Question: I need to compress the data of a 102x64 pixel black and white LCD screen using an 8-bit microprocessor. The data is coming in as a as shown below:
'''
unsigned char data[8][102] =
{
{0x00, 0x00, 0x00, 0x00, 0x00, 0x00, 0x00, 0x00, 0x00, 0x00, 0x00, 0x00, 0x00, 0x00, 0x00, 0x00,
0x00, 0x00, 0x00, 0x00, 0x00, 0x00, 0x00, 0x00, 0x00, 0x00, 0x00, 0x00, 0x00, 0x00, 0x00, 0x00,
0x00, 0x00, 0x00, 0x00, 0x00, 0x00, 0x00, 0x00, 0x00, 0x00, 0x00, 0x00, 0x00, 0x00, 0x00, 0x00,
0x00, 0x00, 0x00, 0x00, 0x00, 0x00, 0x00, 0x00, 0x00, 0x00, 0x00, 0x00, 0x00, 0x00, 0x00, 0x00,
0x00, 0x38, 0x28, 0xfe, 0x82, 0xba, 0xba, 0x82, 0xba, 0xba, 0x82, 0xba, 0xba, 0x82, 0xfe, 0x00,
0x00, 0x38, 0x44, 0x44, 0x38, 0x00, 0x40, 0x4c, 0x50, 0x60, 0x00, 0x28, 0x00, 0x40, 0x7c, 0x00,
0x4c, 0x54, 0x54, 0x24, 0x00, 0x00 },
{0x00, 0x20, 0x20, 0x20, 0x3f, 0x3f, 0x20, 0x20, 0x20, 0x00, 0x6f, 0x6f, 0x00, 0x0f, 0x0f, 0x08,
0x08, 0x0f, 0x0f, 0x08, 0x08, 0x0f, 0x07, 0x00, 0x07, 0x0f, 0x0a, 0x0a, 0x0e, 0x06, 0x00, 0x00,
0x00, 0x00, 0x00, 0x00, 0x00, 0x00, 0x00, 0x00, 0x00, 0x00, 0x00, 0x00, 0x00, 0x00, 0x00, 0x00,
0x00, 0x00, 0x00, 0x00, 0x00, 0x00, 0x00, 0x00, 0x00, 0x00, 0x00, 0x00, 0x00, 0x00, 0x00, 0x00,
0x00, 0x00, 0x00, 0x00, 0x00, 0x00, 0x00, 0x00, 0x00, 0x00, 0x00, 0x00, 0x00, 0x00, 0x00, 0x00,
0x00, 0x00, 0x00, 0x00, 0x00, 0x00, 0x00, 0x00, 0x00, 0x00, 0x00, 0x00, 0x00, 0x00, 0x00, 0x00,
0x00, 0x00, 0x00, 0x00, 0x00, 0x00 },
{0x00, 0x00, 0x00, 0x00, 0xc0, 0xcf, 0x0e, 0x0d, 0x0d, 0x0d, 0xce, 0xcf, 0x0d, 0xcd, 0xcd, 0x0d,
0x0c, 0xcf, 0xc0, 0x00, 0x00, 0xc0, 0xc2, 0x02, 0x83, 0xc0, 0x40, 0x40, 0x41, 0x42, 0x02, 0x02,
0x01, 0x00, 0x00, 0x00, 0x00, 0x00, 0x00, 0x00, 0x00, 0x01, 0x03, 0x00, 0x00, 0x01, 0x02, 0x02,
0x02, 0x01, 0x00, 0x00, 0x00, 0x00, 0x00, 0x00, 0x00, 0x00, 0x00, 0x00, 0x00, 0x00, 0x00, 0x00,
0x00, 0x00, 0x00, 0x00, 0x00, 0x00, 0x00, 0x00, 0x00, 0x00, 0x00, 0x00, 0x00, 0x00, 0x00, 0x00,
0x00, 0x00, 0x00, 0x00, 0x00, 0x00, 0x00, 0x00, 0x00, 0x00, 0x00, 0x00, 0x00, 0x00, 0x00, 0x00,
0x00, 0x00, 0x00, 0x00, 0x00, 0x00 },
{0x00, 0x00, 0x00, 0x00, 0x00, 0xff, 0x07, 0xfb, 0xfb, 0xfb, 0x07, 0xff, 0xff, 0xfb, 0xc7, 0x3f,
0xff, 0xff, 0x00, 0x84, 0x00, 0x00, 0x04, 0x04, 0xfc, 0x04, 0x04, 0x00, 0x04, 0x0c, 0x14, 0x24,
0xc4, 0x00, 0x00, 0x84, 0x00, 0x00, 0x30, 0x50, 0x90, 0x10, 0xfc, 0x10, 0x00, 0xf8, 0x04, 0x04,
0x04, 0xf8, 0x00, 0x00, 0x00, 0x00, 0x00, 0x00, 0x00, 0x00, 0x00, 0x00, 0x00, 0x00, 0x00, 0x00,
0x00, 0x00, 0x00, 0x00, 0x00, 0x00, 0x00, 0x00, 0x00, 0x00, 0x00, 0x00, 0x00, 0x00, 0x00, 0x00,
0x00, 0x00, 0x00, 0x00, 0x00, 0x00, 0x00, 0x00, 0x00, 0x00, 0x00, 0x00, 0x00, 0x00, 0x00, 0x00,
0x00, 0x00, 0x00, 0x00, 0x00, 0x00 },
{0x00, 0x3f, 0x3f, 0x20, 0x20, 0x30, 0x1f, 0x0f, 0x00, 0x01, 0x0b, 0x0a, 0x0a, 0x0f, 0x07, 0x00,
0x08, 0x3f, 0x3f, 0x08, 0x08, 0x00, 0x07, 0x0f, 0x0a, 0x0a, 0x0e, 0x06, 0x00, 0x00, 0x00, 0x00,
0x00, 0x00, 0x00, 0x00, 0x00, 0x00, 0x00, 0x00, 0x00, 0x00, 0x00, 0x00, 0x00, 0x00, 0x00, 0x00,
0x00, 0x00, 0x00, 0x00, 0x00, 0x00, 0x00, 0x00, 0x00, 0x00, 0x00, 0x00, 0x00, 0x00, 0x00, 0x00,
0x00, 0x00, 0x00, 0x00, 0x00, 0x00, 0x00, 0x00, 0x00, 0x00, 0x00, 0x00, 0x00, 0x00, 0x00, 0x00,
0x00, 0x00, 0x00, 0x00, 0x00, 0x00, 0x00, 0x00, 0x00, 0x00, 0x00, 0x00, 0x00, 0x00, 0x00, 0x00,
0x00, 0x00, 0x00, 0x00, 0x00, 0x00 },
{0x00, 0xc0, 0xc0, 0x40, 0x40, 0xc0, 0x81, 0x02, 0x02, 0x82, 0xc1, 0x40, 0x42, 0xc2, 0xc3, 0x00,
0x00, 0xc0, 0xc0, 0x40, 0x40, 0x00, 0x81, 0xc2, 0x42, 0x42, 0x41, 0x40, 0x02, 0x02, 0x03, 0x00,
0x00, 0x00, 0x00, 0x00, 0x00, 0x00, 0x01, 0x02, 0x02, 0x02, 0x01, 0x00, 0x01, 0x02, 0x02, 0x02,
0x01, 0x00, 0x01, 0x02, 0x02, 0x02, 0x01, 0x00, 0x01, 0x02, 0x02, 0x02, 0x01, 0x00, 0x00, 0x00,
0x00, 0x00, 0x00, 0x00, 0x00, 0x00, 0x00, 0x00, 0x00, 0x00, 0x00, 0x00, 0x00, 0x00, 0x00, 0x00,
0x00, 0x00, 0x00, 0x00, 0x00, 0x00, 0x00, 0x00, 0x00, 0x00, 0x00, 0x00, 0x00, 0x00, 0x00, 0x00,
0x00, 0x00, 0x00, 0x00, 0x00, 0x00 },
{0x00, 0x00, 0x00, 0x00, 0x00, 0x00, 0xf8, 0x04, 0x04, 0x04, 0xf8, 0x00, 0x04, 0x04, 0xfc, 0x04,
0x04, 0x00, 0x00, 0x04, 0x00, 0x00, 0xf8, 0x04, 0x04, 0x04, 0xf8, 0x00, 0x04, 0x04, 0xfc, 0x04,
0x04, 0x00, 0x00, 0x04, 0x00, 0x00, 0x04, 0x0c, 0x14, 0x24, 0xc4, 0x00, 0xf8, 0x04, 0x04, 0x04,
0xf8, 0x00, 0xf8, 0x04, 0x04, 0x04, 0xf8, 0x00, 0xf8, 0x04, 0x04, 0x04, 0xf8, 0x00, 0x00, 0x00,
0x00, 0x00, 0x00, 0x00, 0x00, 0x00, 0x00, 0x00, 0x00, 0x00, 0x00, 0x00, 0x00, 0x00, 0x00, 0x00,
0x00, 0x00, 0x00, 0x00, 0x00, 0x00, 0x00, 0x00, 0x00, 0x00, 0x00, 0x00, 0x00, 0x00, 0x00, 0x00,
0x00, 0x00, 0x00, 0x00, 0x00, 0x00 },
{0x00, 0x00, 0x00, 0x00, 0x00, 0x00, 0x00, 0x00, 0x00, 0x00, 0x00, 0x00, 0x00, 0x00, 0x00, 0x00,
0x00, 0x00, 0x00, 0x00, 0x00, 0x00, 0x00, 0x00, 0x00, 0x00, 0x00, 0x00, 0x00, 0x00, 0x00, 0x00,
0x00, 0x00, 0x00, 0x00, 0x00, 0x00, 0x00, 0x00, 0x00, 0x00, 0x00, 0x00, 0x00, 0x00, 0x00, 0x00,
0x00, 0x00, 0x00, 0x00, 0x00, 0x00, 0x00, 0x00, 0x00, 0x00, 0x00, 0x00, 0x00, 0x00, 0x00, 0x00,
0x00, 0x00, 0x00, 0x00, 0x00, 0x00, 0x00, 0x00, 0x00, 0x00, 0x00, 0x00, 0x00, 0x00, 0x00, 0x00,
0x00, 0x00, 0x00, 0x00, 0x00, 0x00, 0x00, 0x00, 0x00, 0x00, 0x00, 0x00, 0x00, 0x00, 0x00, 0x00,
0x00, 0x00, 0x00, 0x00, 0x00, 0x00 }
};
'''
However I'm to fit it completely into the microprocessor's RAM. I can only access it in 51 or less byte chunks.
For those who are curious - the data will produce the following image:

I like to transfer the data using a slow serial interface. It takes way too much time to send the data as is. My goal is to double the speed by shrinking the data by a factor of 2. A normal zip compression will achieve factor 2.46 by compressing the 816 byte to 332 bytes.
My first idea was to shrink the data by grouping the byte that do have the same value in a sequence. For instance the data '{0x20, 0x20, 0x20, 0x3f, 0x3f, 0x20, 0x20, 0x20}' will be compressed from 8 byte to 6 byte into this '{{0x20, 0x03}, {0x3f, 0x02}, {0x20, 0x03}}'.
Is there a method that works better for black & white pixel data and the limited recourses that a 8-bit microprocessor provides?
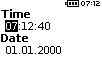
Answer: I created a test using the <URL> - which is more than I expected from such a simple method.